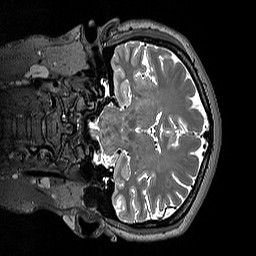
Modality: T2w
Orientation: coronal
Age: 29
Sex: female
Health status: healthy
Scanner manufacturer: siemens
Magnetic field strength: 3 T
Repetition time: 3.2 s
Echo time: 0.412 s